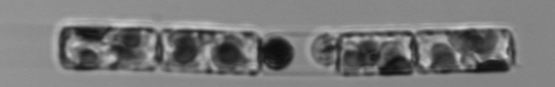
Label: Guinardia_delicatula_TAG_internal_parasite